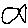
Label: fish